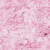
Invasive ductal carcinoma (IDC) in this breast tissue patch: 0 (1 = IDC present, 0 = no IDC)